Question: It used to work but now I don't know what is the matter. I'm trying to start the project but it can't find a file that is seemingly provided. What could be the specific issue?

I've checked that the file really is there and that the folder is on the Java build path. What more needs to be done? I use eclipse juno and this error is part of a larger project that I'm doing, it's a small game that uses the jme3 engine and it did work to package it, now I've power cycled my laptop and reinstalling everything then I can't seem to get back to where I were. Any ideas?
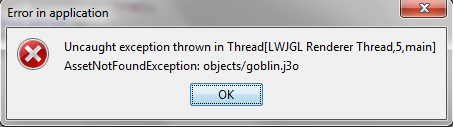
Answer: Check permissions for that file or the folder it is in. Whenever an app cannot find a file that is actually there, it usually has something to do with permissions.